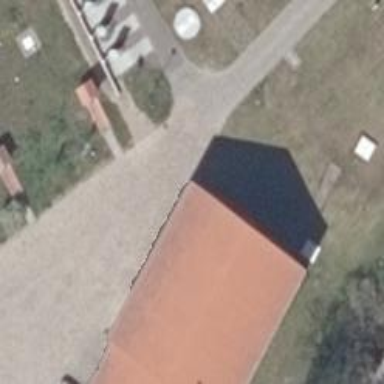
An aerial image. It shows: Gabled commercial building with roof made of roof tiles.